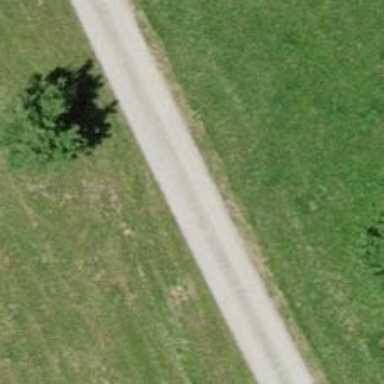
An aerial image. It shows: Unclassified road.